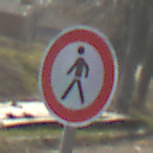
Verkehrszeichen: VerbotFussgaenger
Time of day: MorningAfternoon
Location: Outdoor (Suburban)
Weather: PartlyCloudy
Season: NotSpecified
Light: Natural